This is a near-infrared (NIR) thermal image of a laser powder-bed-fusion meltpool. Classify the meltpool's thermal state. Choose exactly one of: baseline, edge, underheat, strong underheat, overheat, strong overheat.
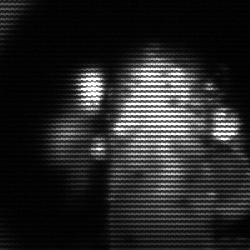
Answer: strong underheat